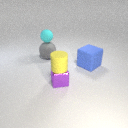
small yellow rubber cylinder above small purple metal cube